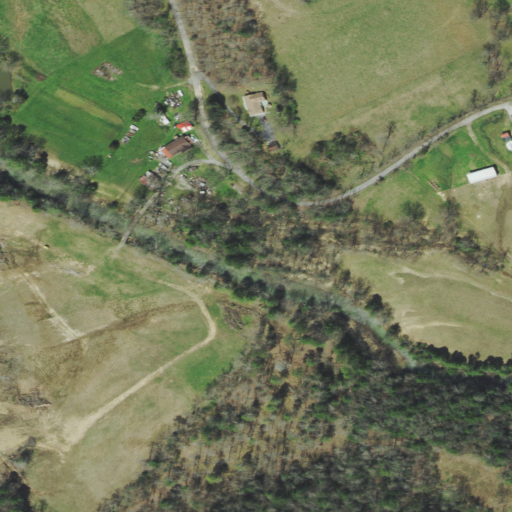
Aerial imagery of valley in Tennessee named Jeff Hollow containing mixed forest, pasture, grassland, open development, deciduous forest, shrub, and low intensity development